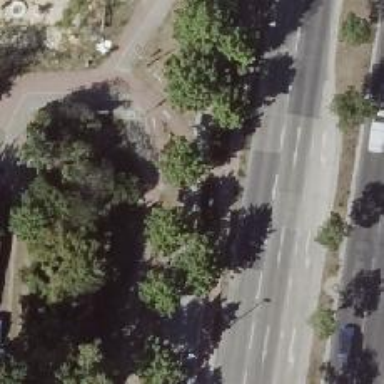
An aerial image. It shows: Footway along the road.